Question: I wish the label color in legend item (Highchart) is the same with the color of corresponding shape (in this case, the shape is a line) in legend, and the line doesn't be displayed.
Refer below image for more description.
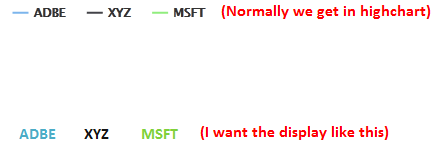
Answer: You need to use workaround with linked series, which has defined no marker.
'''
series: [{
color: 'red',
marker: {
enabled: false
},
}, {
color: 'red',
data: [7.0, 6.9, 9.5, 14.5, 18.2, 21.5, 25.2, 26.5, 23.3, 18.3, 13.9, 9.6],
linkedTo: ':previous'
}]
'''
Example: <URL>